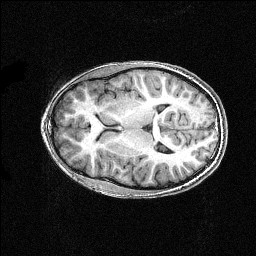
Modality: T1w
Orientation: axial
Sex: male
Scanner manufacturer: siemens
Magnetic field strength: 3 T
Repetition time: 2.3 s
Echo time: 0.00336 s